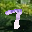
Label: 7